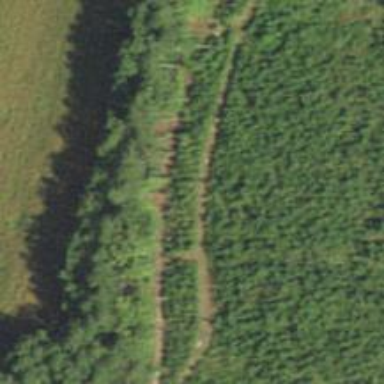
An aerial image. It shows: Track road.